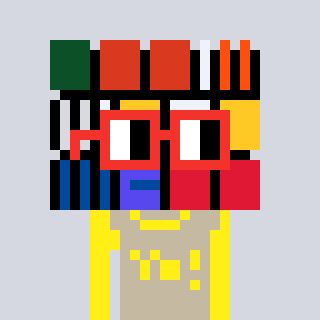
a pixel art character with square red glasses, a abstract-shaped head and a bege-colored body on a cool background